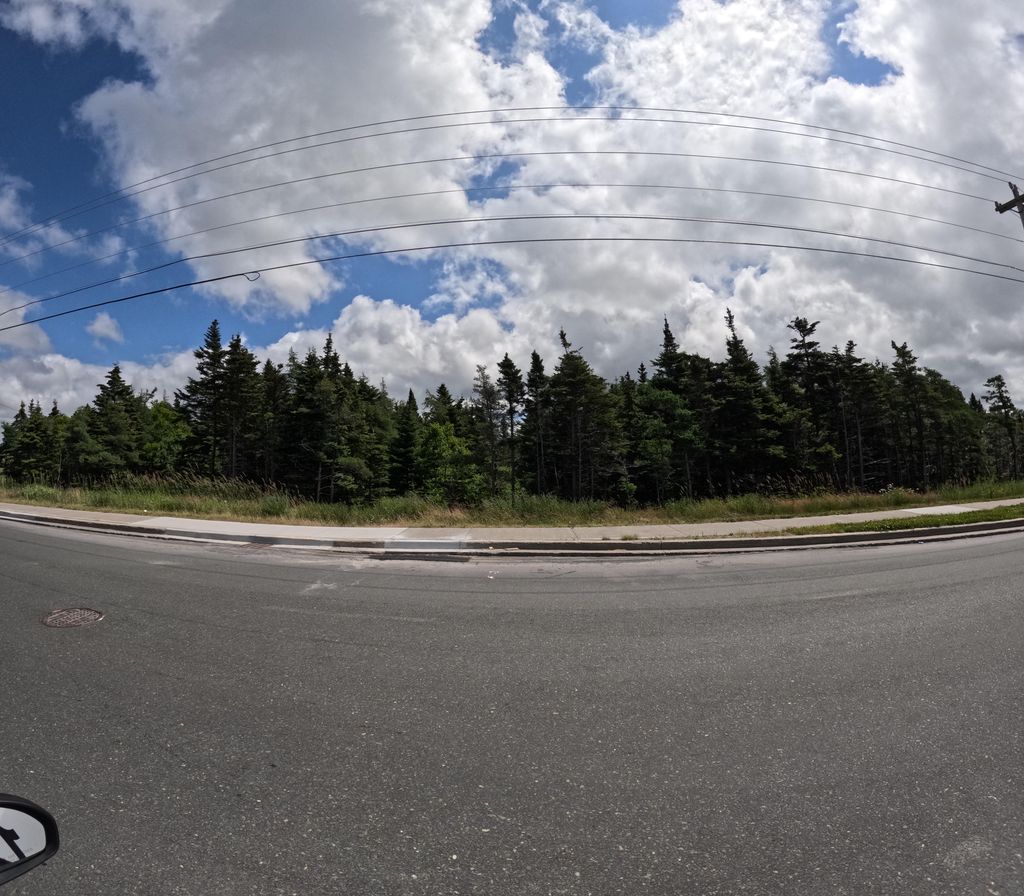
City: st_johns